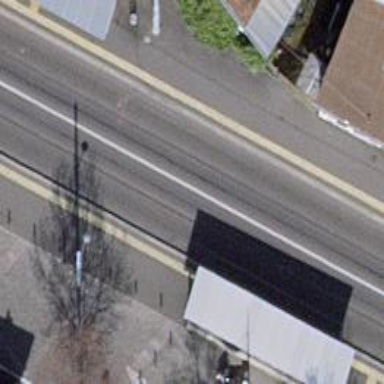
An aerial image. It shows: Tram stop with stop position for public transport.